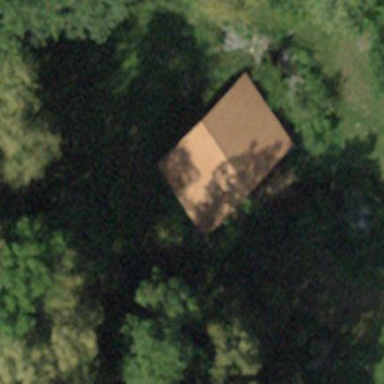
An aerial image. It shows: Barn.